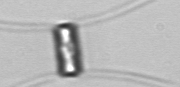
Label: Chaetoceros_similis